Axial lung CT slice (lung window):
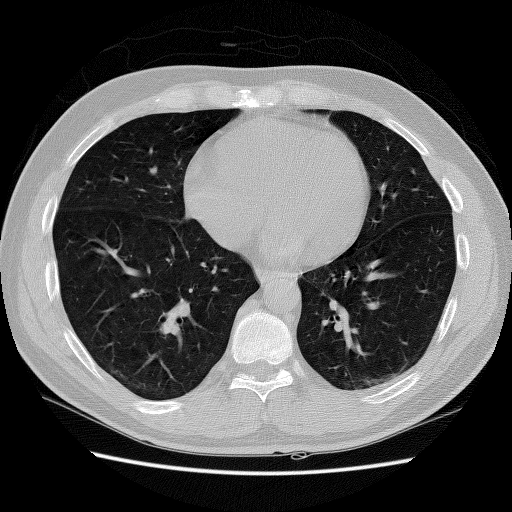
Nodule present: no